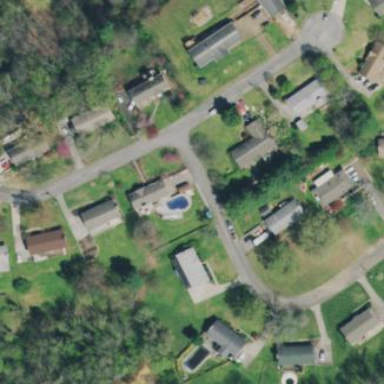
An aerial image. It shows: Residential area consisting of single-family homes.